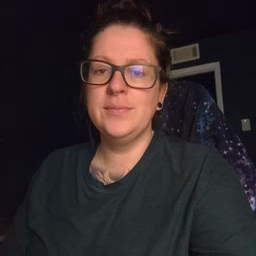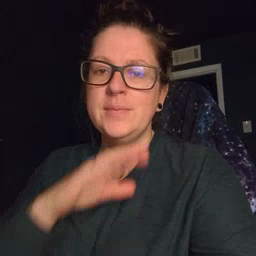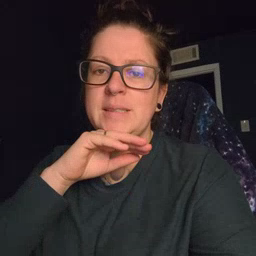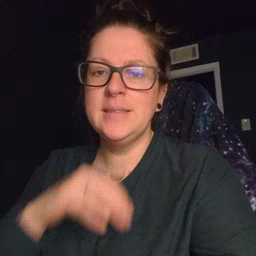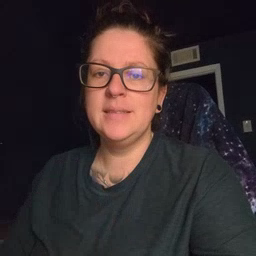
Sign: pig